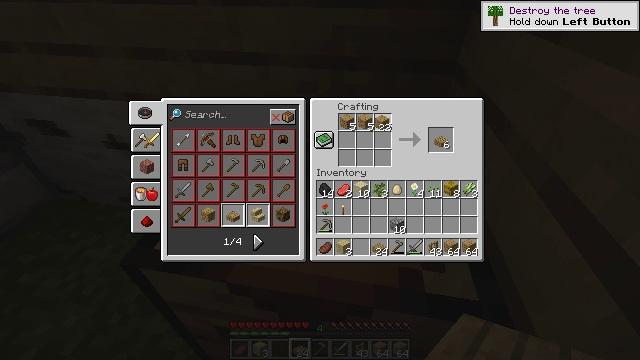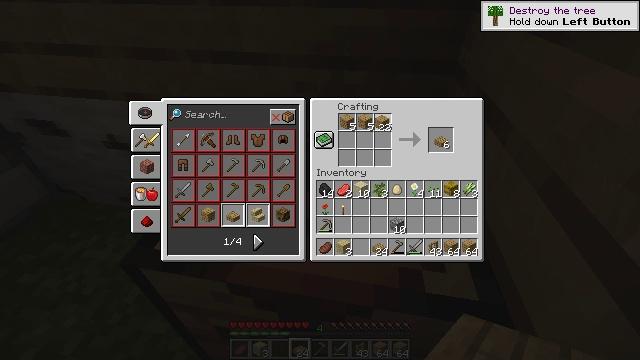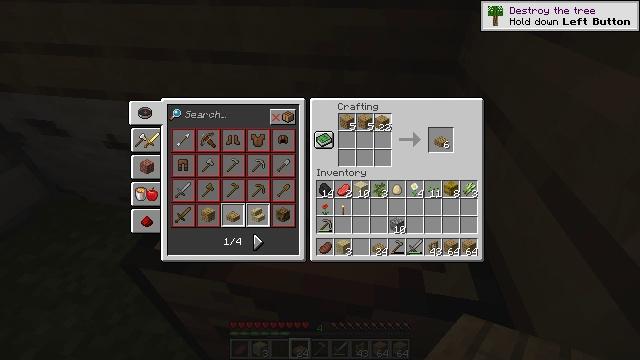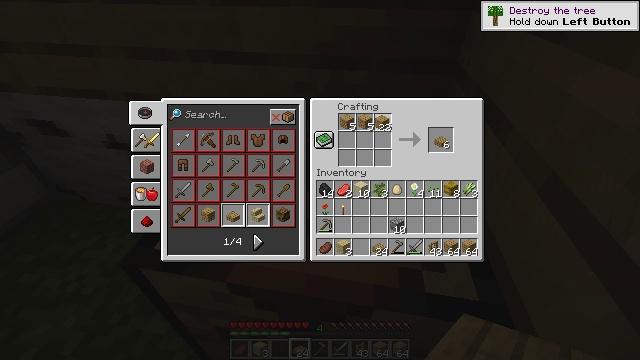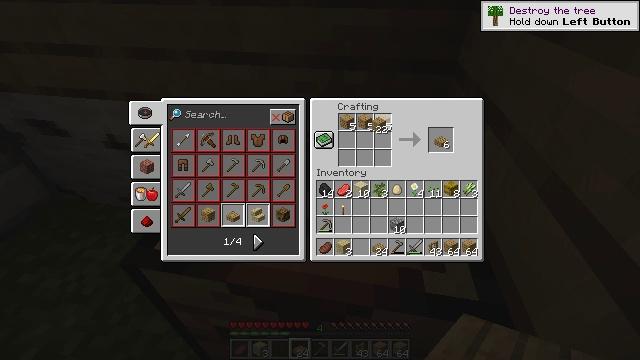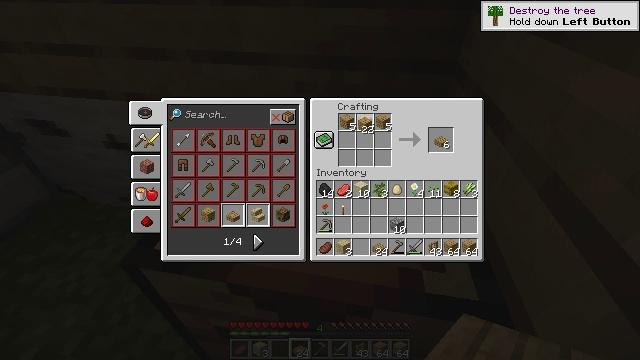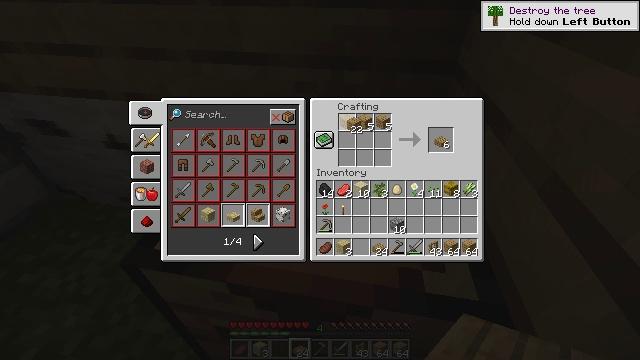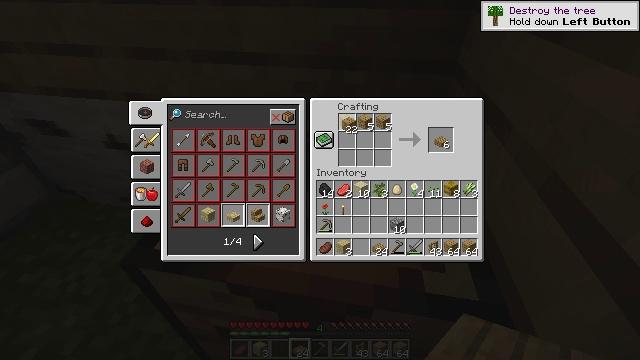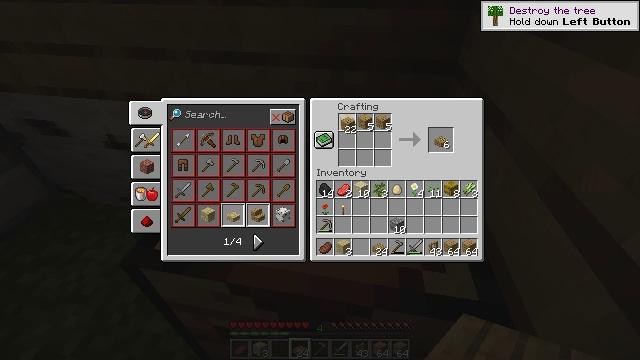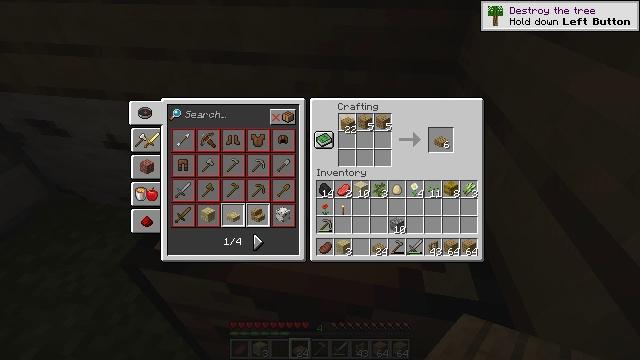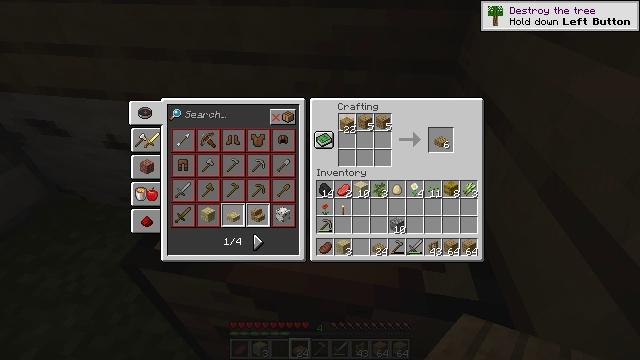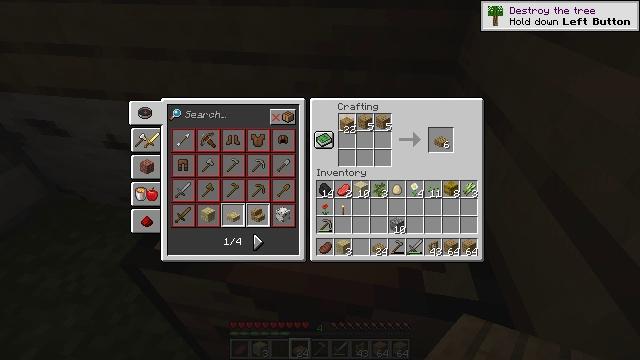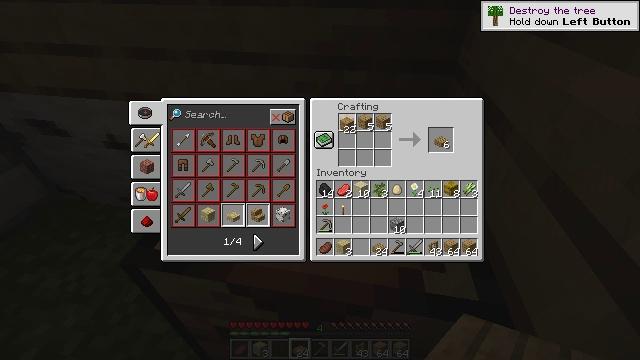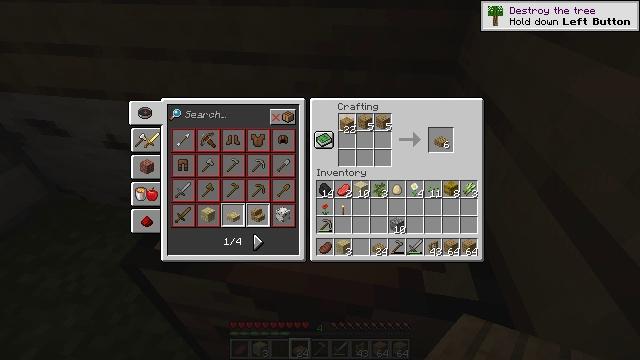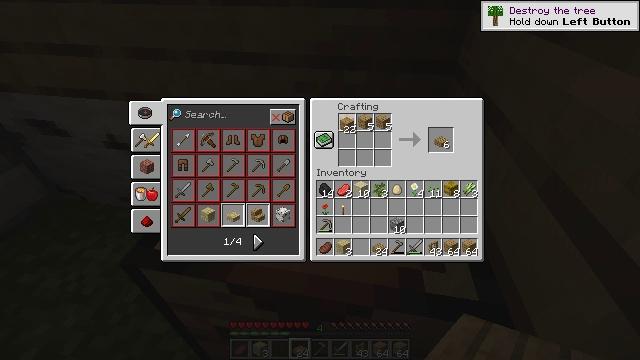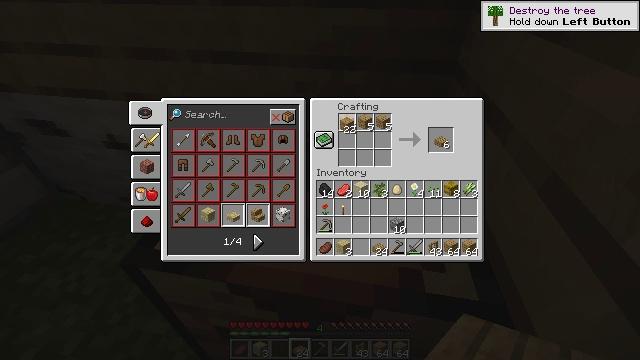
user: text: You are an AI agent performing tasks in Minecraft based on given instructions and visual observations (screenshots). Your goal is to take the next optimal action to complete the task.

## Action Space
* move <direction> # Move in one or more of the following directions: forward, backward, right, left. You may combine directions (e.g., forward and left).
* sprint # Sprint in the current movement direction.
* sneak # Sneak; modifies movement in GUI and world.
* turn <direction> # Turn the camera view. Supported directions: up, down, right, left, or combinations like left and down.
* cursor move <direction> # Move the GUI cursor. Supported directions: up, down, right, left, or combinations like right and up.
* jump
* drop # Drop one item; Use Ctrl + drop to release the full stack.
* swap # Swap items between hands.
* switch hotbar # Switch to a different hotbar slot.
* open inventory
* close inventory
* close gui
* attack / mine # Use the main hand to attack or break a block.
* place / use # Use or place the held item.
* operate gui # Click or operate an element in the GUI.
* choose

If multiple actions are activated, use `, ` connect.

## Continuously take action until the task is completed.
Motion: motion action
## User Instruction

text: Open the crafting grid to craft an oak slab.
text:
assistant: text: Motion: no_op
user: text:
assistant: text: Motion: no_op
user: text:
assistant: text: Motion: no_op
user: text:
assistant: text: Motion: no_op
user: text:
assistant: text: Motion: cursor move left
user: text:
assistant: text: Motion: cursor move left
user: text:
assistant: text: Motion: no_op
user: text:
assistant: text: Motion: no_op
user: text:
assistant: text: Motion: no_op
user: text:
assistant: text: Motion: no_op
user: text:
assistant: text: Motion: no_op
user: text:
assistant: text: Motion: no_op
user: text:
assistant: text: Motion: no_op
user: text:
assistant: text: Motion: no_op
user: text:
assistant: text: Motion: no_op
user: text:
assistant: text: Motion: no_op
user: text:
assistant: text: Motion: no_op
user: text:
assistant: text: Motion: cursor move down
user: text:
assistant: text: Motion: cursor move down
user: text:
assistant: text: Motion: cursor move down
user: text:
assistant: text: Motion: cursor move down
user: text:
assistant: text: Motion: no_op
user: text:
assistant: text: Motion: no_op
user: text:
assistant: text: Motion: no_op
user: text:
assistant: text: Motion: cursor move down
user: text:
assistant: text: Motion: no_op
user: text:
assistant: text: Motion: no_op
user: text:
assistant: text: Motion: no_op
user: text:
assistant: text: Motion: no_op
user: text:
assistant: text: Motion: no_op